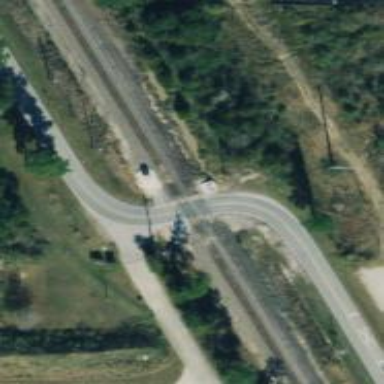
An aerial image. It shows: Abandoned railway siding.